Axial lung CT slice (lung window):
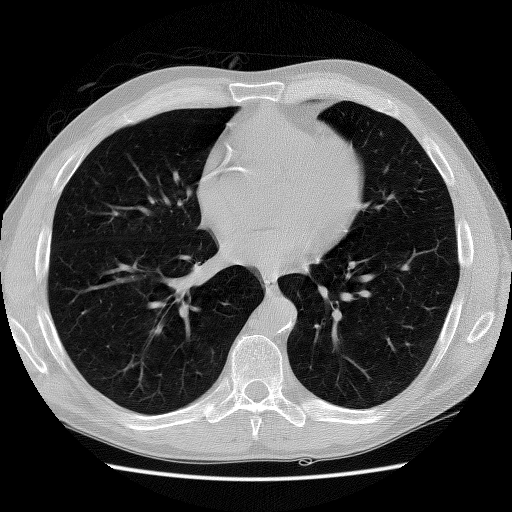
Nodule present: no